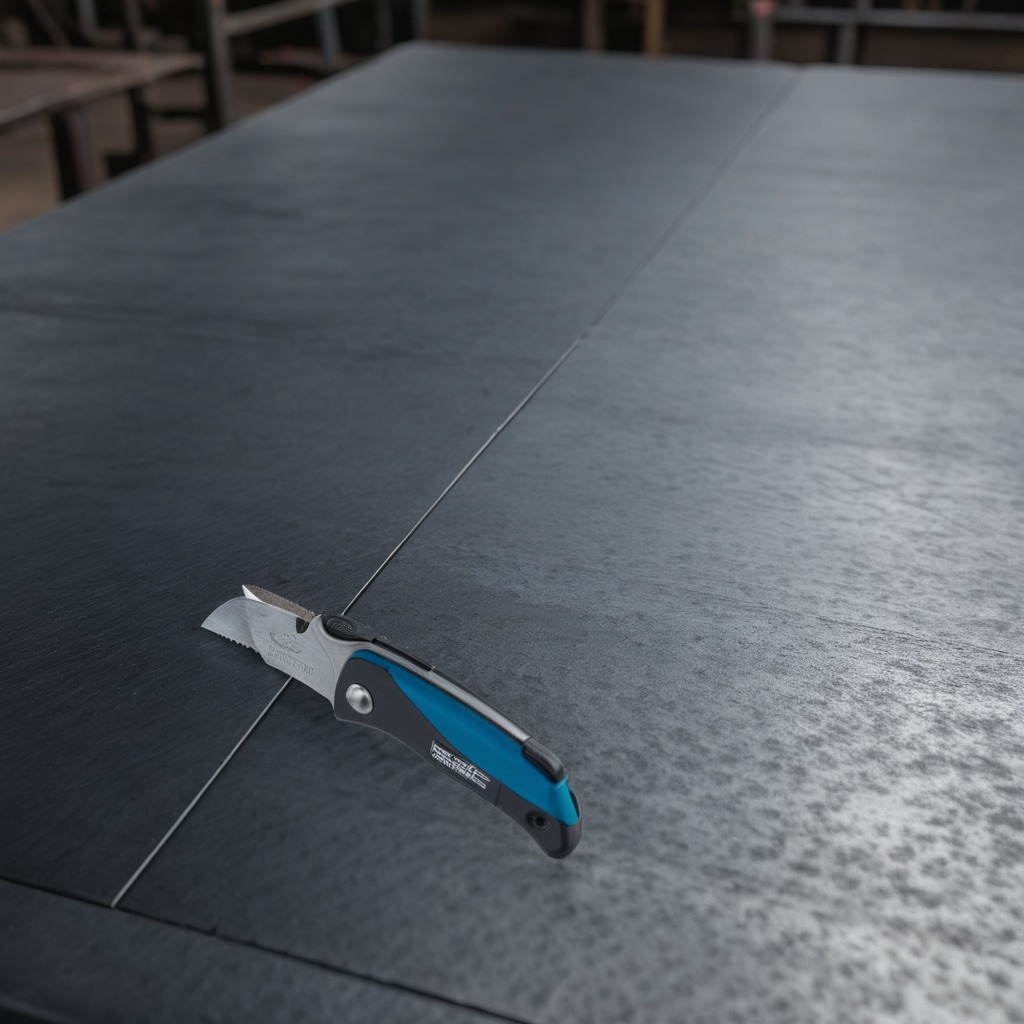
A utility knife lies on the cold steel table in a mining workshop.